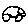
Label: car